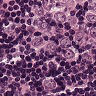
Metastatic tissue present: yes